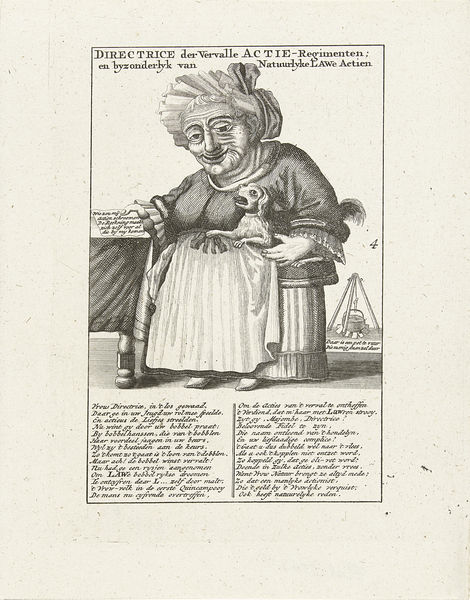
Titel: Karikatuur van dwerg en de windhandel
Standort: Amsterdam
Institution: Rijksmuseum
Schlagwörter: feuer, hand, frau, hund, schürze, karikatur, stich, brief, kupferstich, kessel, hexe, feuerstelle, alst, karakatur, actien, directrice